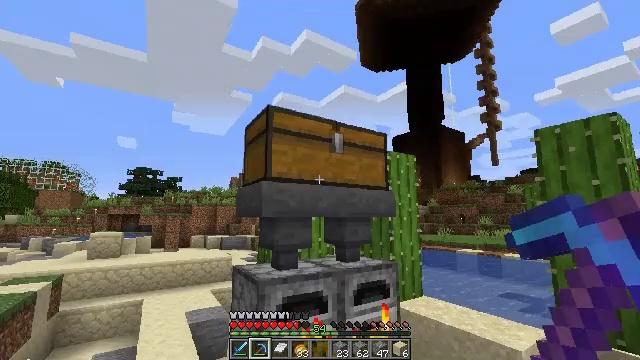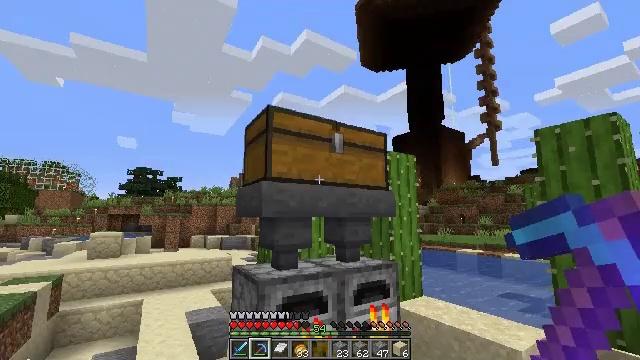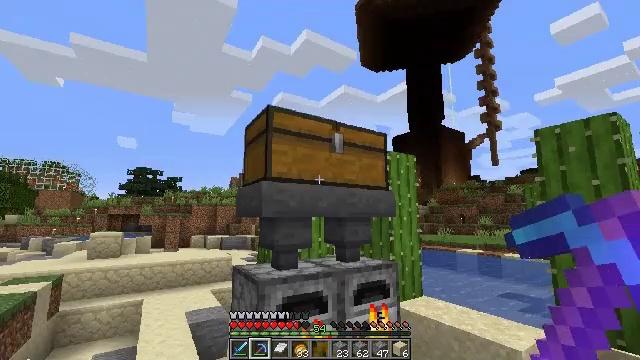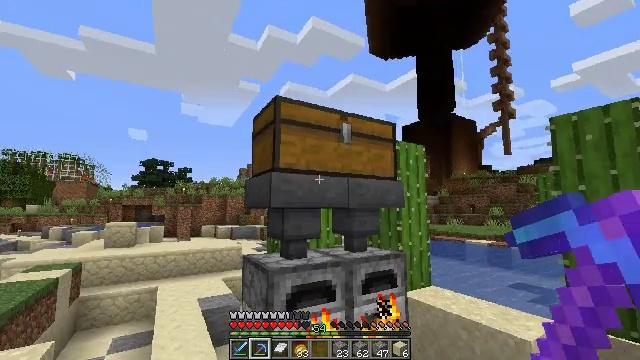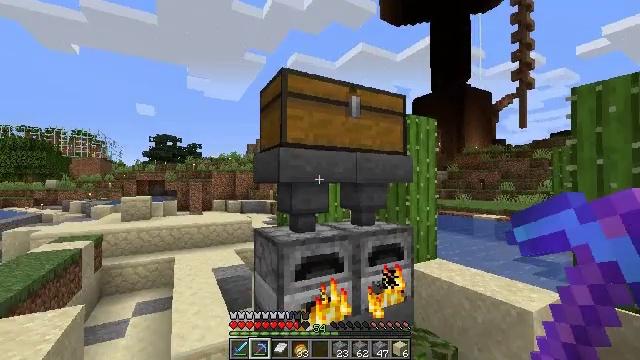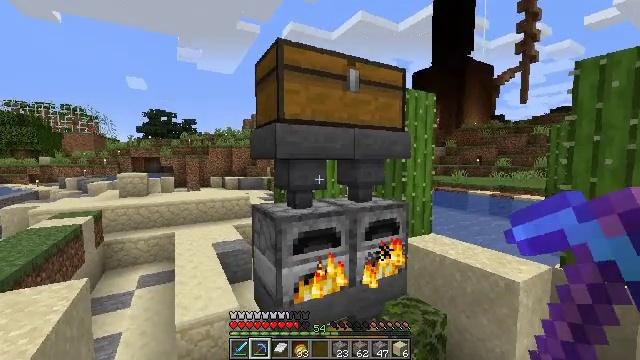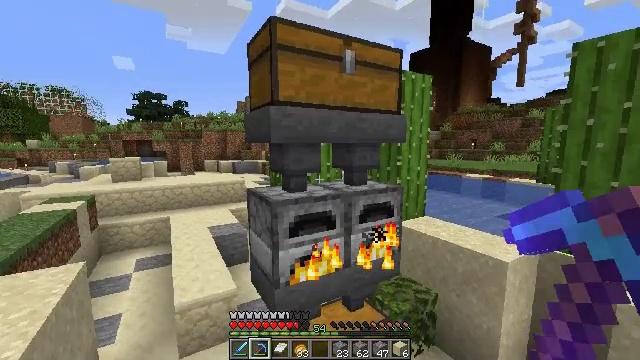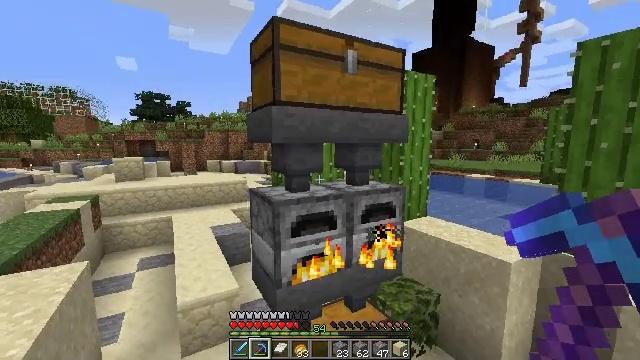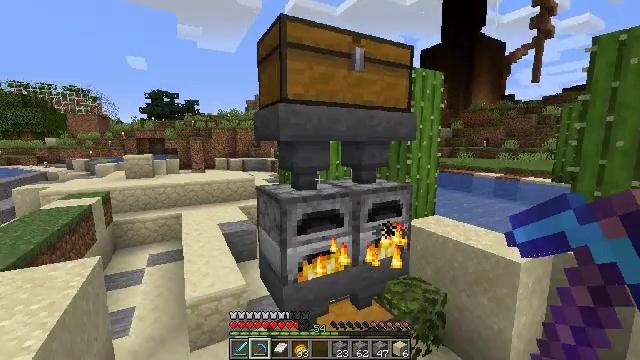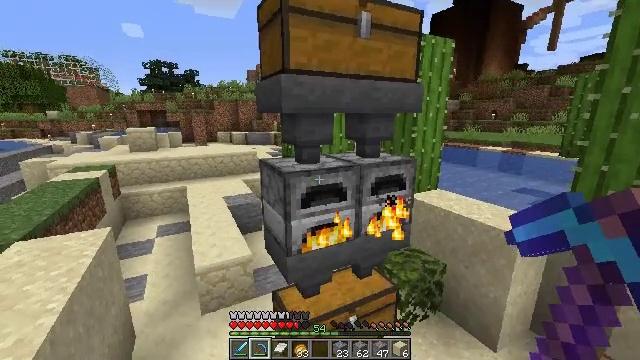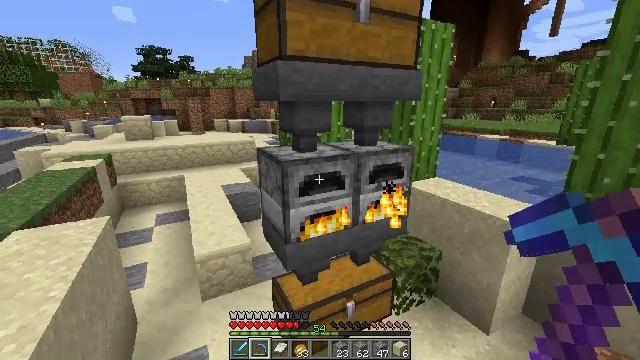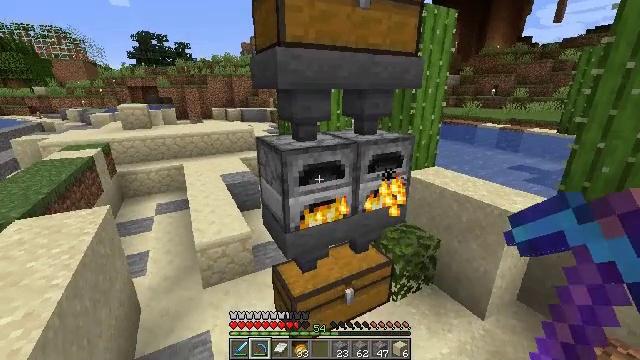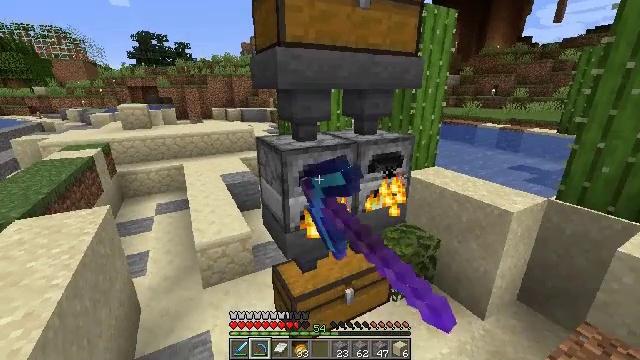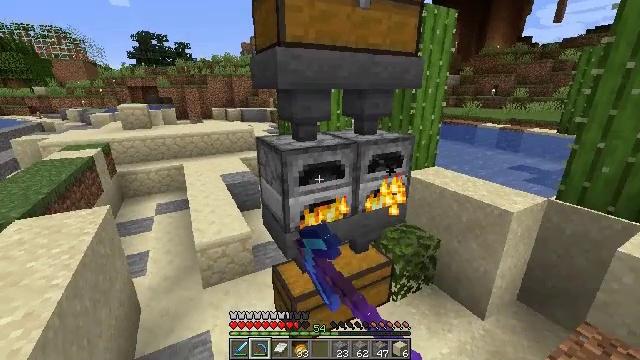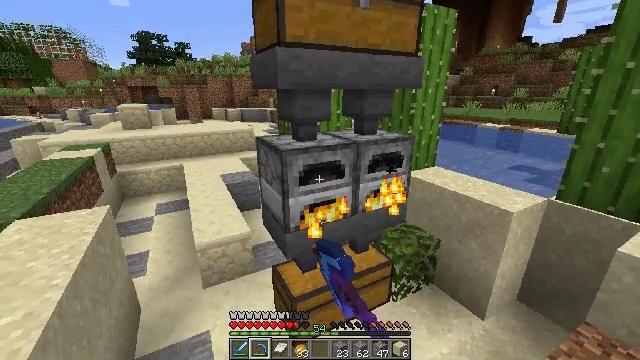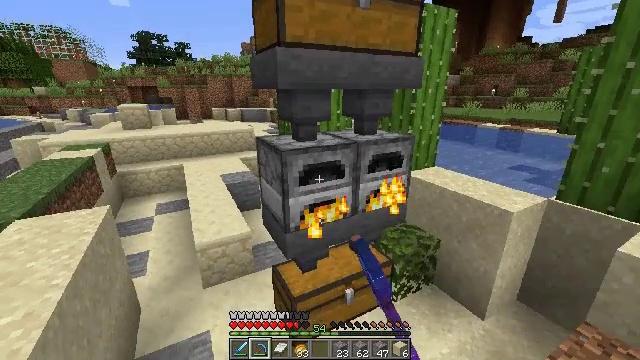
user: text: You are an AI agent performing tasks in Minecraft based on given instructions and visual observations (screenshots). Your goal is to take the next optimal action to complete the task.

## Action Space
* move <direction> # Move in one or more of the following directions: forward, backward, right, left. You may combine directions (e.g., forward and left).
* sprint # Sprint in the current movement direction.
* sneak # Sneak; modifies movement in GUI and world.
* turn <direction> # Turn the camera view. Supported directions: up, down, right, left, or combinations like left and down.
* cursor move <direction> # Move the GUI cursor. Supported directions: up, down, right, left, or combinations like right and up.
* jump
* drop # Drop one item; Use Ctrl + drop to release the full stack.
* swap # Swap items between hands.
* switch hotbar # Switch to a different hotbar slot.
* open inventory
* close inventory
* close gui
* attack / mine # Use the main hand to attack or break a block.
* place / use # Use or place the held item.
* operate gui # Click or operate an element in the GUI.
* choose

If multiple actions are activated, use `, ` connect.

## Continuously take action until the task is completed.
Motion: motion action
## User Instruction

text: Drop kelp from the inventory.
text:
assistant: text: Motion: no_op
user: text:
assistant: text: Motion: no_op
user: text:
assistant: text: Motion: turn left and down
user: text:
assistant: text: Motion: turn left and down
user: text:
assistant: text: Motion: turn down
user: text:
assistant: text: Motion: turn right and down
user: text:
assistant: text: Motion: no_op
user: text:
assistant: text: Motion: turn left
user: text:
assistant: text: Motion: turn down
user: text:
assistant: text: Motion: turn down
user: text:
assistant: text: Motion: turn down, use / place
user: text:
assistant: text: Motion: use / place
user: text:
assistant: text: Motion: use / place
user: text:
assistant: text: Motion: no_op
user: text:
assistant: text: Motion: no_op
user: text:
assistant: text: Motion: open gui
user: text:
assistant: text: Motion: no_op
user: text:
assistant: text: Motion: no_op
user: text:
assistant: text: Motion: no_op
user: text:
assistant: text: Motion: no_op
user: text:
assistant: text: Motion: no_op
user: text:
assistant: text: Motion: no_op
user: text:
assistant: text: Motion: no_op
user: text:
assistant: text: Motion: no_op
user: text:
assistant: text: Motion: close gui
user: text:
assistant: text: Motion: turn down, open inventory
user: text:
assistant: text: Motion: turn down
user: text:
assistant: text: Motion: turn down
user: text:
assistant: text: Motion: turn down
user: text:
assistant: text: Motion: turn down